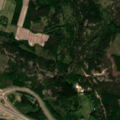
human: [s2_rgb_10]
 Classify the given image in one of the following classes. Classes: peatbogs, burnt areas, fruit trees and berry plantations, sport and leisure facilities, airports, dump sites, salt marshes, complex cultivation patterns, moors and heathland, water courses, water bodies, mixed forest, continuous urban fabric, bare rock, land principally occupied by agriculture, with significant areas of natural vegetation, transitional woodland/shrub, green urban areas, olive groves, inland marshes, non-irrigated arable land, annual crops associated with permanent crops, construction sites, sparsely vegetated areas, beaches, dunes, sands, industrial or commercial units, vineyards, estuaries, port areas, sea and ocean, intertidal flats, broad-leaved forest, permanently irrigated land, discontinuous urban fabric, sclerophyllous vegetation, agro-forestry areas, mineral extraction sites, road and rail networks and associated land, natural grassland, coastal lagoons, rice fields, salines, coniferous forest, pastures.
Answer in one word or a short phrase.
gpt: land principally occupied by agriculture, with significant areas of natural vegetation, coniferous forest, mixed forest, transitional woodland/shrub